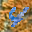
Label: 4